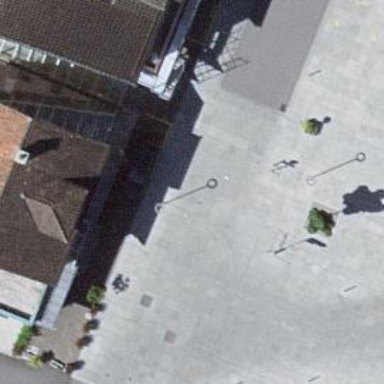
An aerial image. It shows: Living street paved with paving stones.